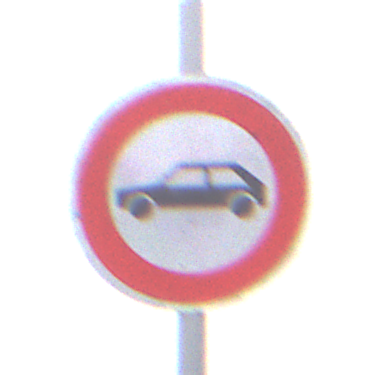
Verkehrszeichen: VerbotPersonenkraftwagen
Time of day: Midday
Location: Outdoor (Suburban)
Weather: Overcast
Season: NotSpecified
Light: Natural